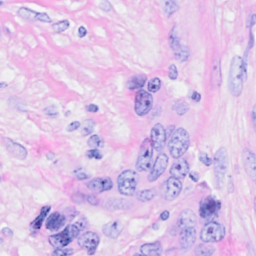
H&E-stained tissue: Breast